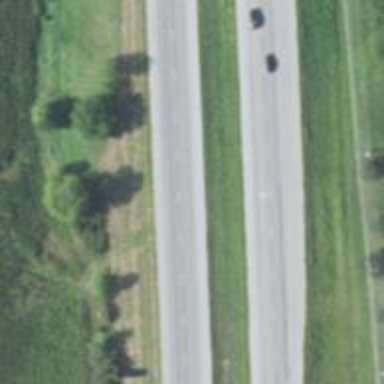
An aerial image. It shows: This image shows trunk highway that functions as expressway.